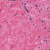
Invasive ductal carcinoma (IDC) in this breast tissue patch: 0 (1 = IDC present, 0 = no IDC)